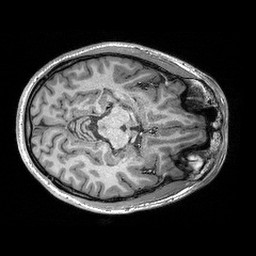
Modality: T1w
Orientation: axial
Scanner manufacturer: siemens
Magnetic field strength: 3 T
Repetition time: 2.3 s
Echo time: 0.00298 s